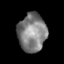
Tissue: skin
Cell type: Epithelial cells
Senescence score: 0.2156
Nuclear area (px): 1059
Mean DAPI intensity: 127.813